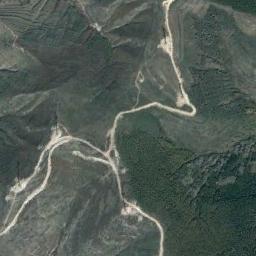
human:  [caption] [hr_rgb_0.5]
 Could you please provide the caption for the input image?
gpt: There are many roads of different lengths in the mountains .

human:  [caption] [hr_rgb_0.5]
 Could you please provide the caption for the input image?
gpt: The folded mountain has a rugged surface and some roads go through the mountain .

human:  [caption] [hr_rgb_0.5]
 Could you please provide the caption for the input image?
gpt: The mountain is full of green plants with lines of bare land .

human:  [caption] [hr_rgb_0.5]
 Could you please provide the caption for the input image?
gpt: This mountain is completely covered by vegetation .

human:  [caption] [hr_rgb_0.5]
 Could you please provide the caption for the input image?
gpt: There are green land and rivers on the mountain .